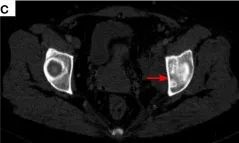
Left acetabular metastases [red arrow, (C).
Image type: radiology (ct)